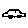
Label: car